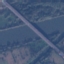
Label: Highway